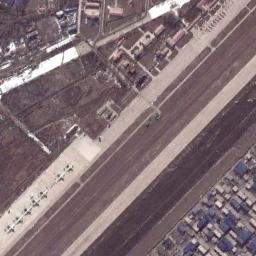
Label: airport